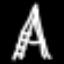
Label: The Eiffel Tower